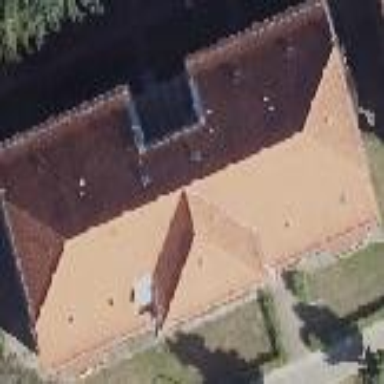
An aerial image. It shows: Hipped-roof building with apartments.